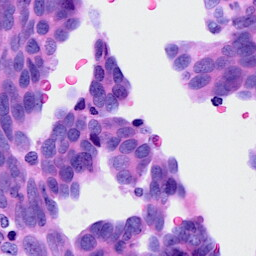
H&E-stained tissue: Ovarian